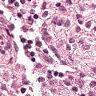
Metastatic tissue present: no